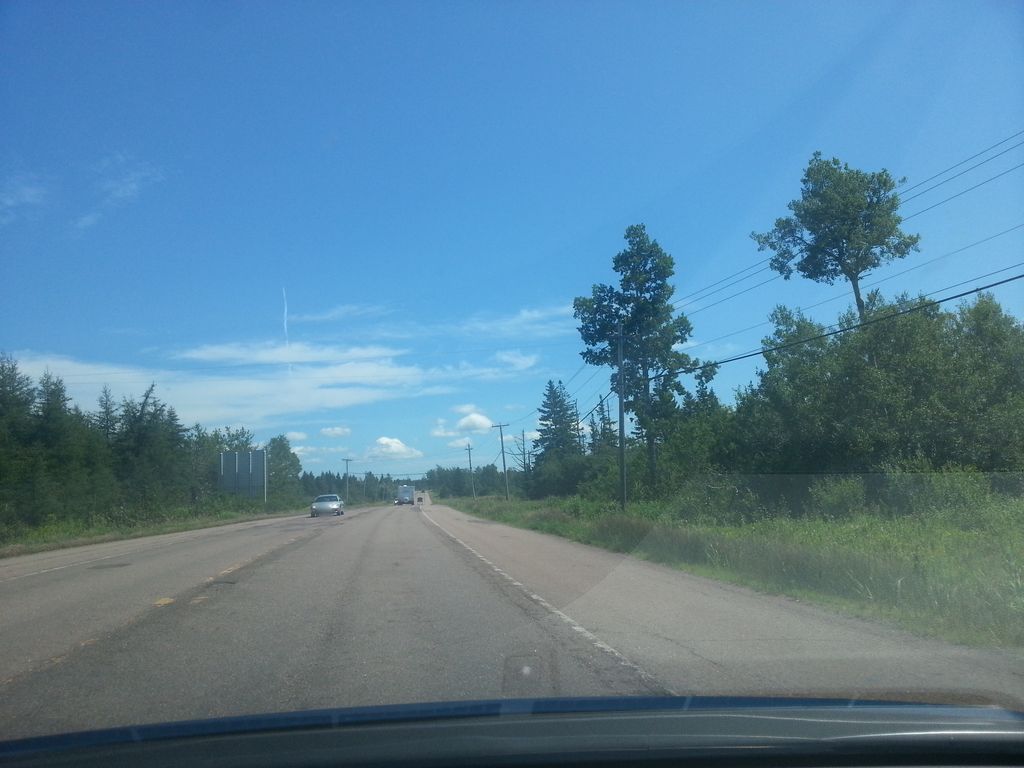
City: charlottetown